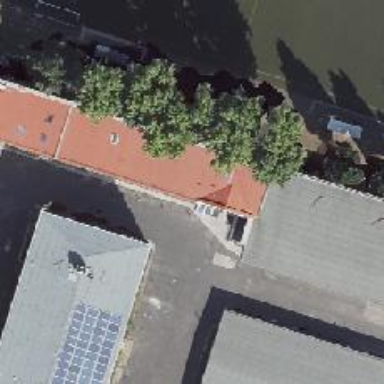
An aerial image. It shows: Car repair shop.